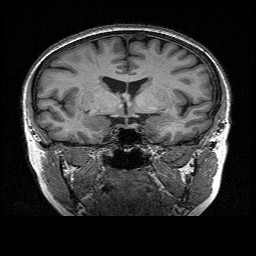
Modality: T1w
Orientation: sagittal
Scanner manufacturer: siemens
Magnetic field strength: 3 T